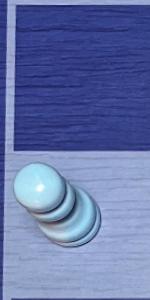
Label: Pawn_White